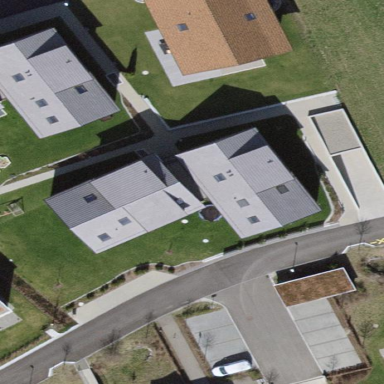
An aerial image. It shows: Gabled roof on building that houses apartments.